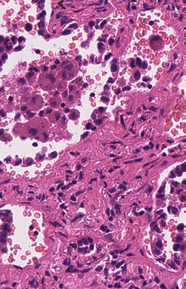
Tumor epithelial tissue: yes
Tumor-associated stroma tissue: yes
Normal tissue: no